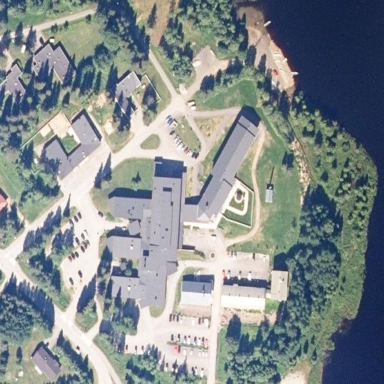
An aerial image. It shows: Healthcare facility identified as hospital.